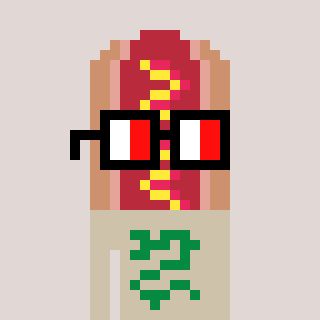
a pixel art character with square glasses with black frames and red eyes, a hotdog-shaped head and a bege-colored body on a warm background